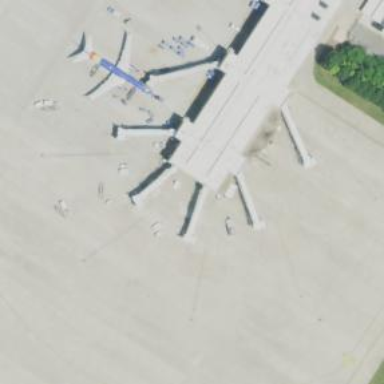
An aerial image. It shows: Airport gate.